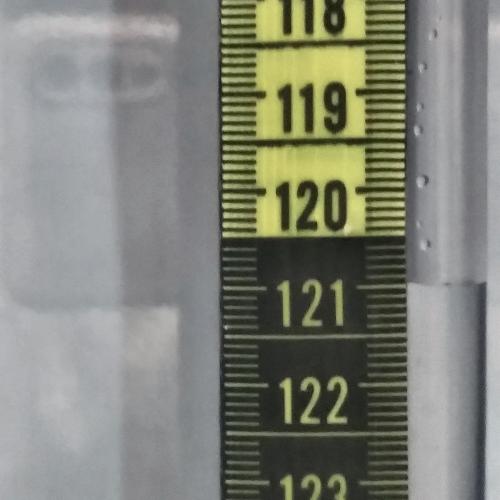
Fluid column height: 121.0 cm